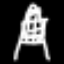
Label: The Eiffel Tower